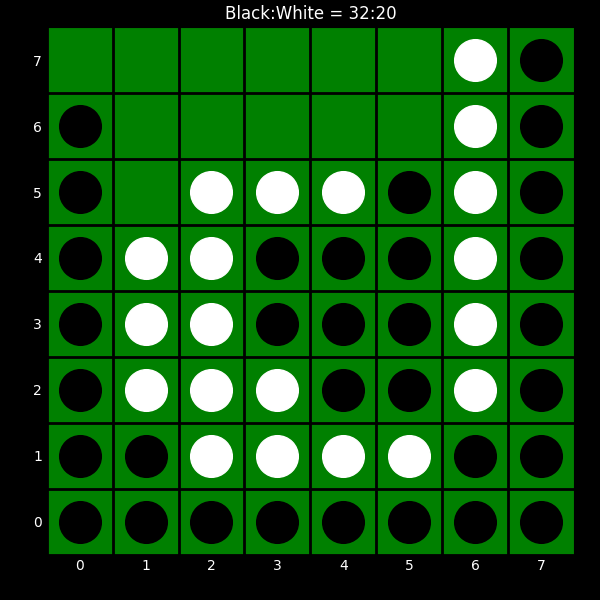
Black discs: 32
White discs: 20